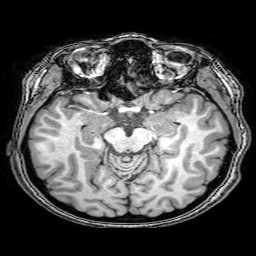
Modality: T1w
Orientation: coronal
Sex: female
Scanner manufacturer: philips
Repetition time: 0.008217 s
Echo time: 0.00376 s